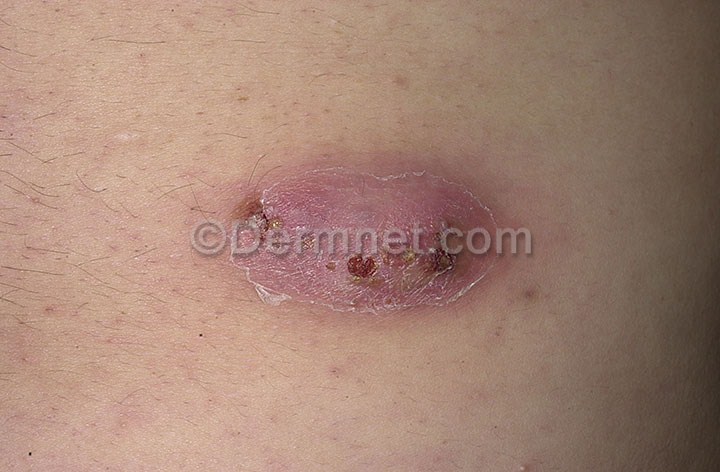
Disease: Seborrheic Keratoses and other Benign Tumors